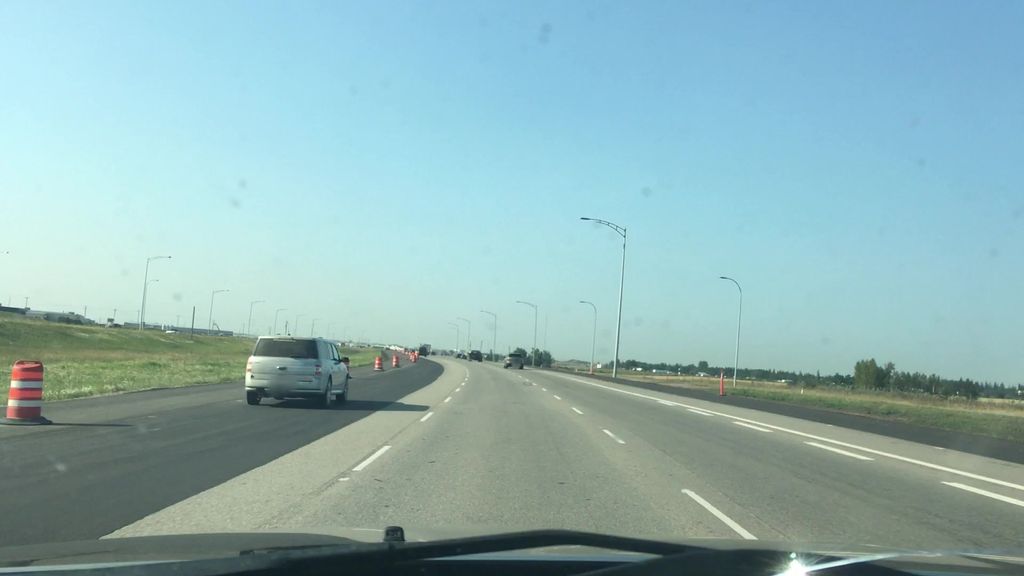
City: edmonton